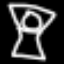
Label: hourglass